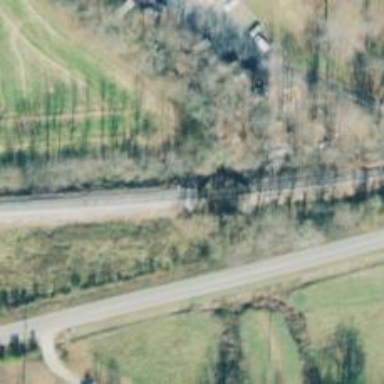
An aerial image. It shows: Bridge over railway line.